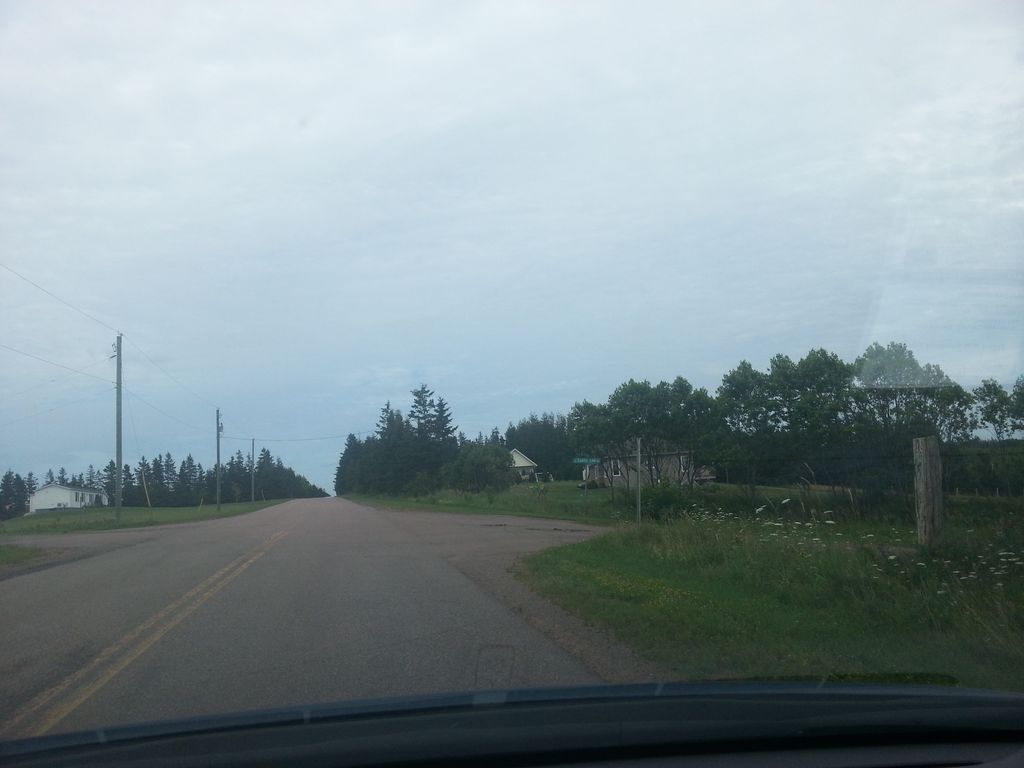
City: charlottetown